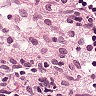
Metastatic tissue present: no